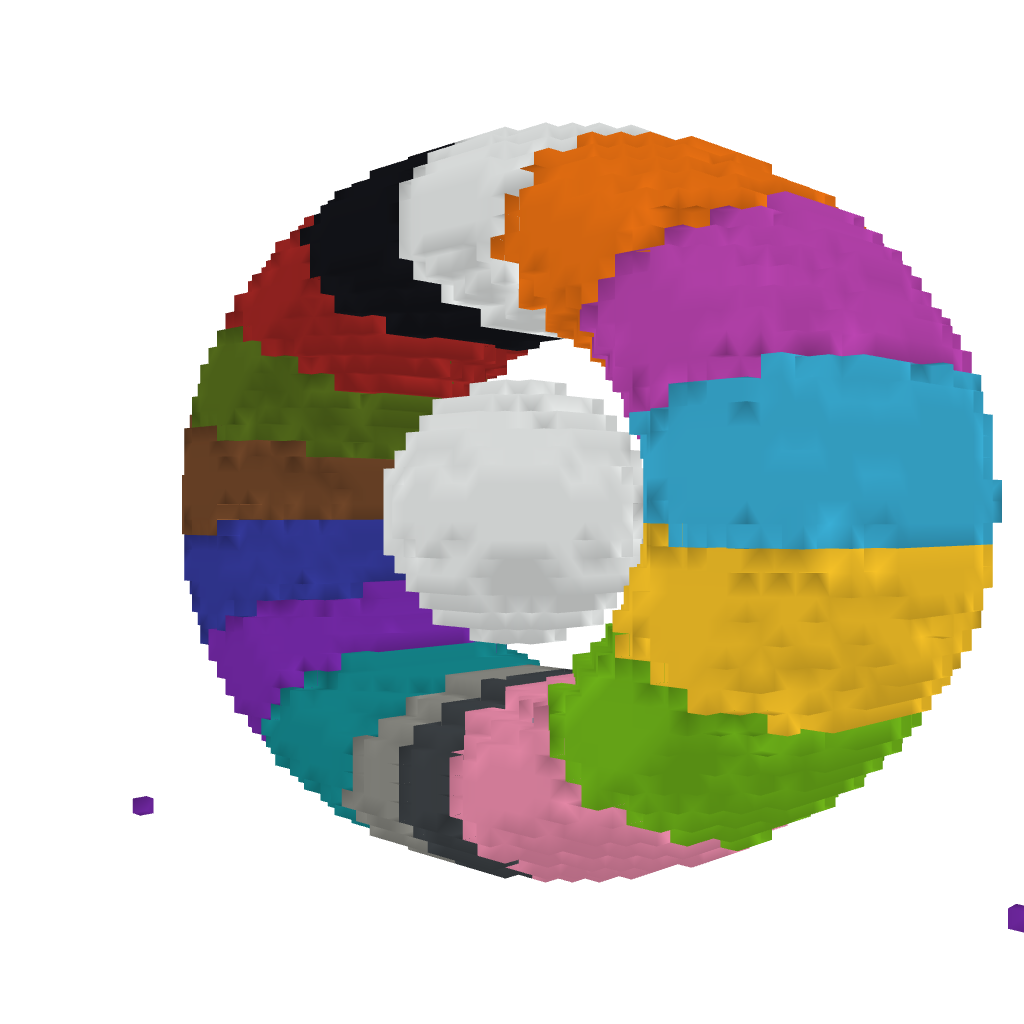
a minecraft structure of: Colored Eye